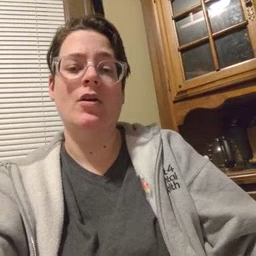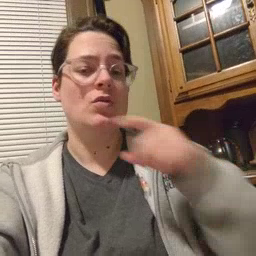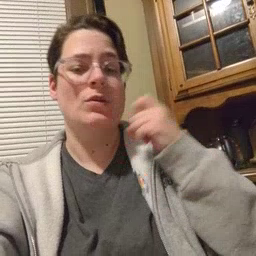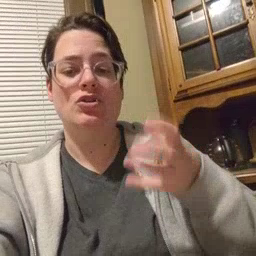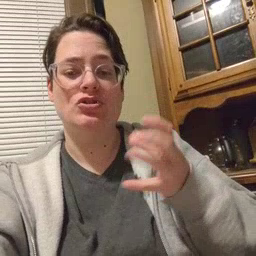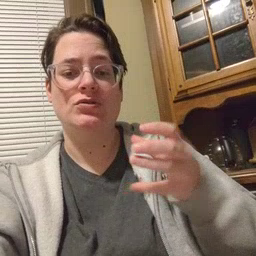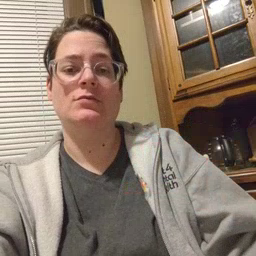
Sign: dryer